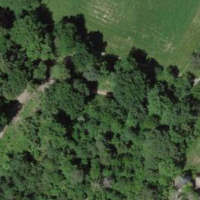
EUNIS habitat code: 52
Species observed at this site:
Fagus sylvatica